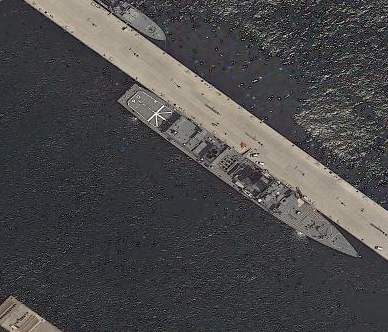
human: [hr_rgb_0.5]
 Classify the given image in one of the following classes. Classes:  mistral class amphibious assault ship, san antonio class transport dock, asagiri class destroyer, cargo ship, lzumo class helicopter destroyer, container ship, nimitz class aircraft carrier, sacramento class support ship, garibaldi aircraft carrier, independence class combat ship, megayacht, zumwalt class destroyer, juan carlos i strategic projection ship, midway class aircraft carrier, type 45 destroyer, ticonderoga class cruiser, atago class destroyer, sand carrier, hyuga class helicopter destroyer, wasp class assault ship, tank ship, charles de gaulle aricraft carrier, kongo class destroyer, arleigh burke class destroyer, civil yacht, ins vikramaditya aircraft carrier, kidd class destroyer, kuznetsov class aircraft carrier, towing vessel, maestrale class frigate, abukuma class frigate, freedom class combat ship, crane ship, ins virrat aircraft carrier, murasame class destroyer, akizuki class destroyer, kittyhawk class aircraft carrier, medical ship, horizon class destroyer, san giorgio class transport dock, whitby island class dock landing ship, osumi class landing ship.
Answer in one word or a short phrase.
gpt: Murasame class destroyer